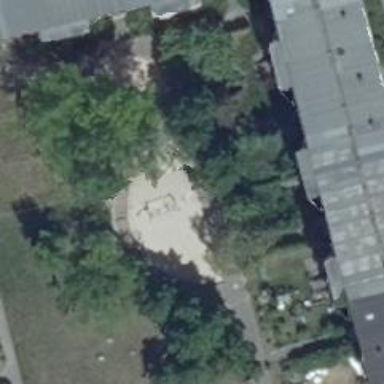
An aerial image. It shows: Playground area for leisure activities on the land.